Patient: sex M, age 48
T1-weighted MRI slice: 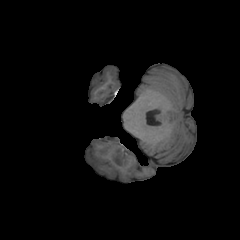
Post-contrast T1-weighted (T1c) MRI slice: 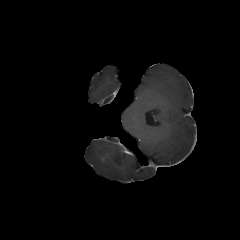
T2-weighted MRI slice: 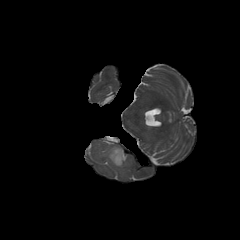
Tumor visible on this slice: yes
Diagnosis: Oligodendroglioma, IDH-mutant, 1p/19q-codeleted
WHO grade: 2